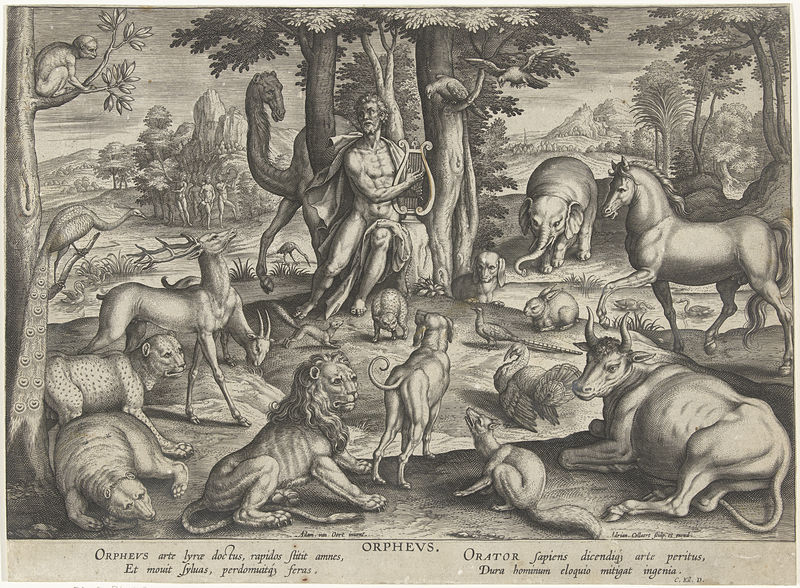
Titel: Orpheus, musicerend voor de dieren
Künstler: Adriaen Collaert
Standort: Amsterdam
Institution: Rijksmuseum
Schlagwörter: portrait, musicien, lyre, lion, animaux, chimère, animal, musique, faune, chameau, harpe, orphée, cheveal, chevel, lyr